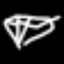
Label: diamond